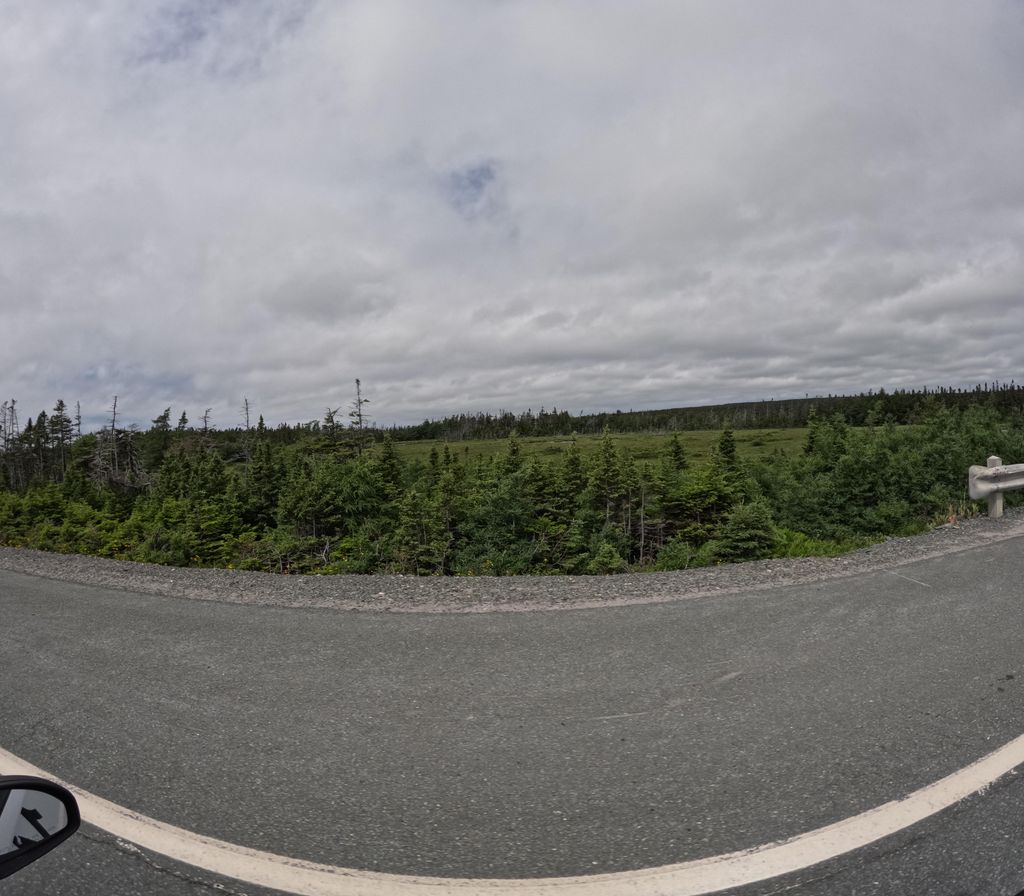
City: st_johns